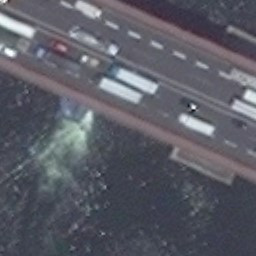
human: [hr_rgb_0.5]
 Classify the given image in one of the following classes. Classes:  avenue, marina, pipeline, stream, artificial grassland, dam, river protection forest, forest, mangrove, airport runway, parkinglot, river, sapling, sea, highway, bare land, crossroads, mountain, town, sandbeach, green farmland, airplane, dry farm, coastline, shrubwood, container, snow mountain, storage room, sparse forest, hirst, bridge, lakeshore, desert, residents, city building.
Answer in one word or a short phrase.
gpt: bridge